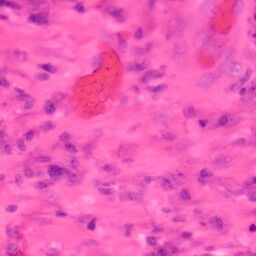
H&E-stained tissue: Colon